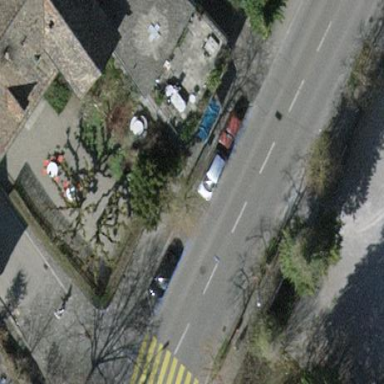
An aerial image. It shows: Parking lane.